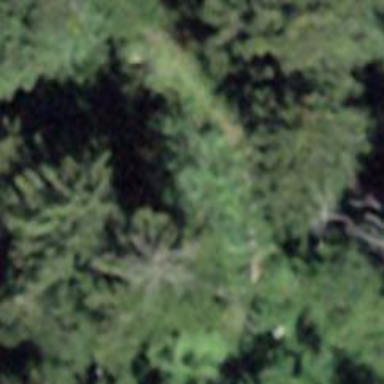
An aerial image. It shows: Path.